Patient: sex F, age 34
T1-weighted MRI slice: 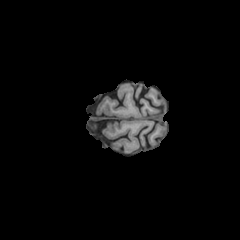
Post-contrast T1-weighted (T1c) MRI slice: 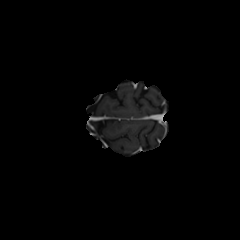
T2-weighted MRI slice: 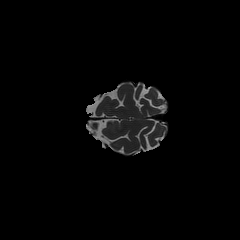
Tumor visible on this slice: no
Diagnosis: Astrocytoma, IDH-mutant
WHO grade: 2